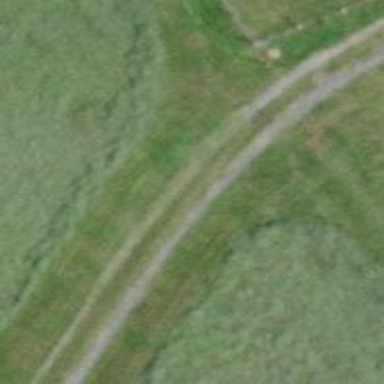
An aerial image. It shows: Grass track.